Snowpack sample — Snodgrass Mountain, Crested Butte, Colorado (2/4/25, 12:06 PM MST)
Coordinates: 38.923, -106.968
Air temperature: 35 °F
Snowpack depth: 80 cm
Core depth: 70 cm
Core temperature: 32 °F
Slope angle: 14°, slope face: 78°
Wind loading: low
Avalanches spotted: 0
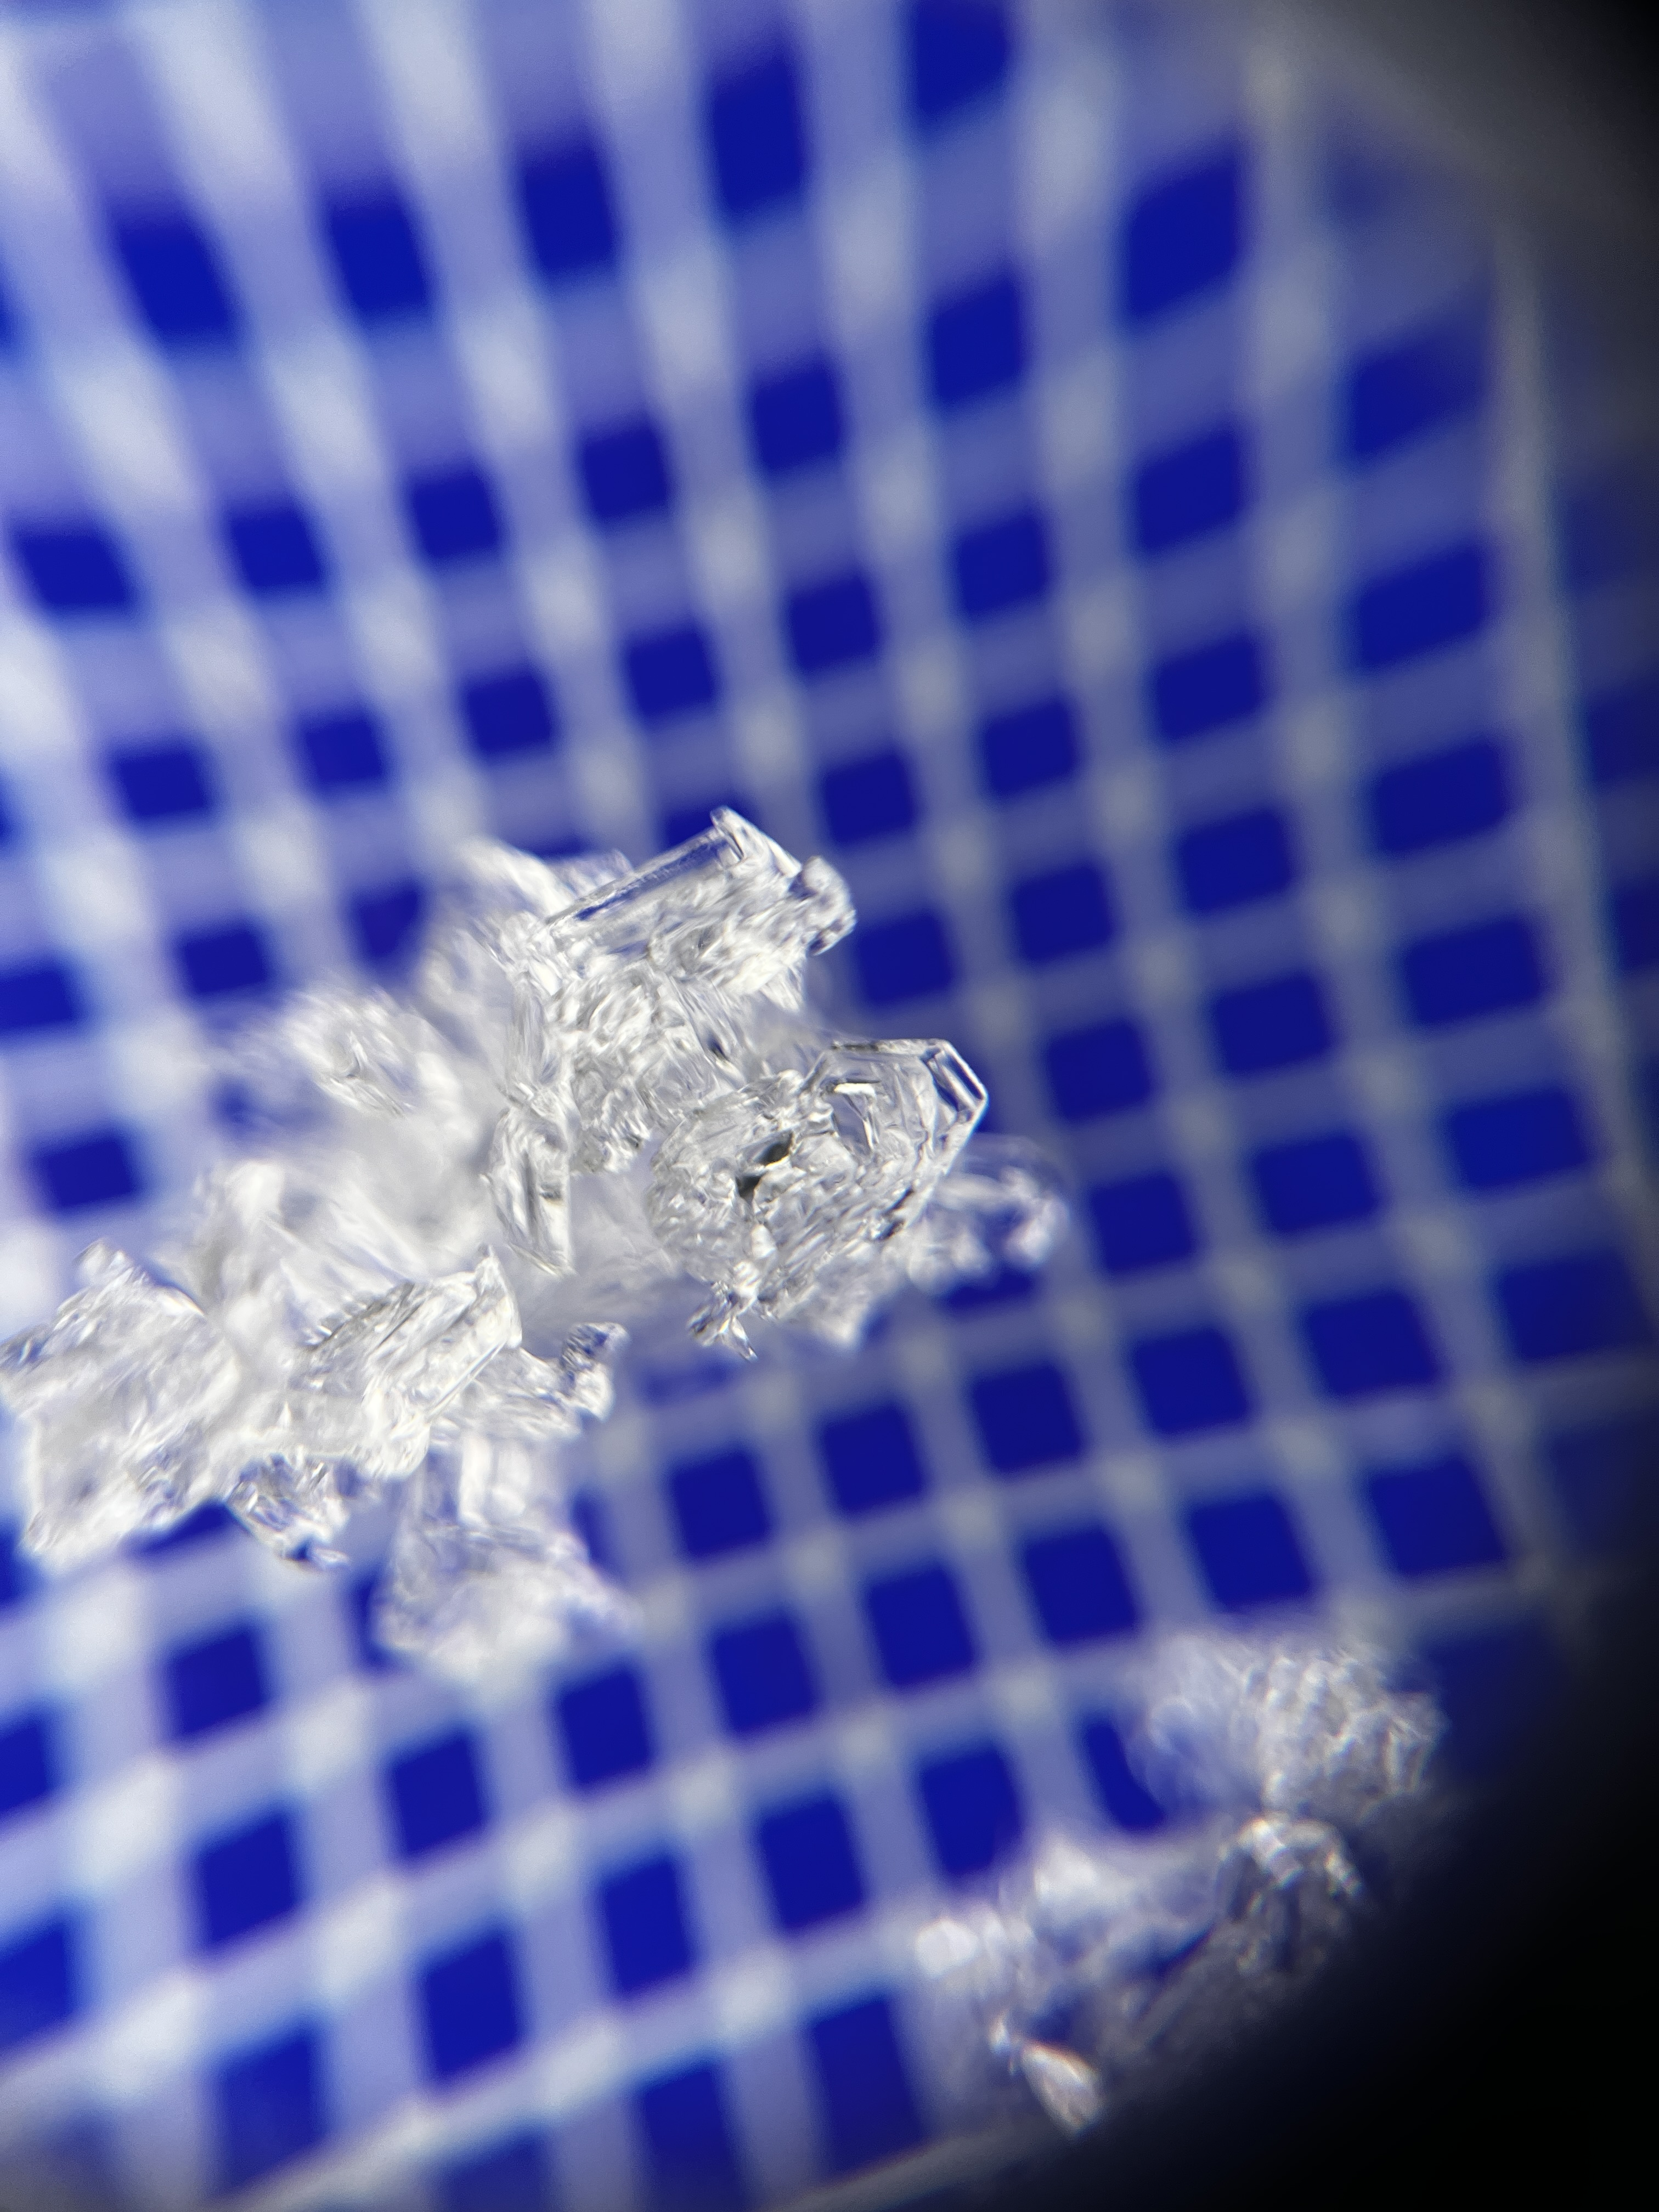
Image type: magnified_profile
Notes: No avalanches nearby, unusually warm weather for the last month reported by residents, Collected 25 yards from treeline